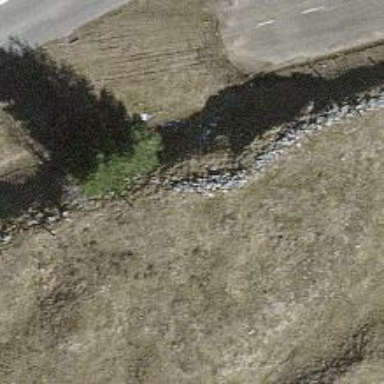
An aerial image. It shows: Wall made of dry stone.